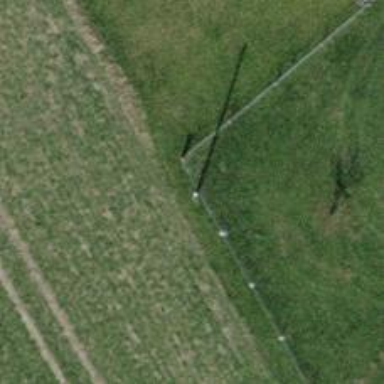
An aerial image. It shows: Utility pole as the man-made structure.